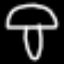
Label: mushroom